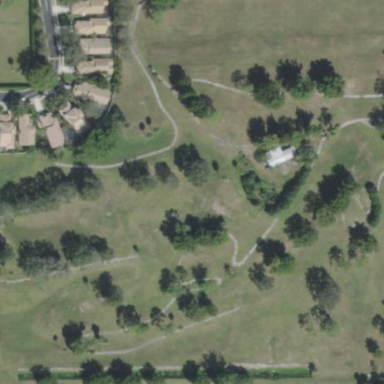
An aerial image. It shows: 18-hole golf course classified as leisure land.